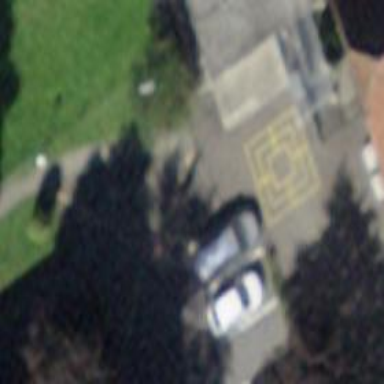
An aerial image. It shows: Parking aisle designated as service road.